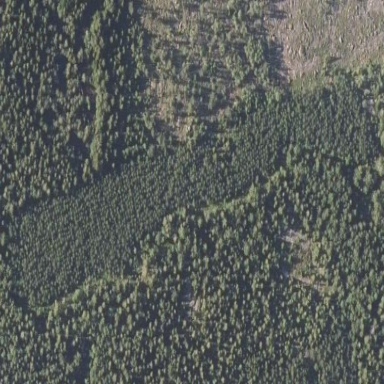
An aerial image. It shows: Forest area.